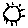
Label: sun